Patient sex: F
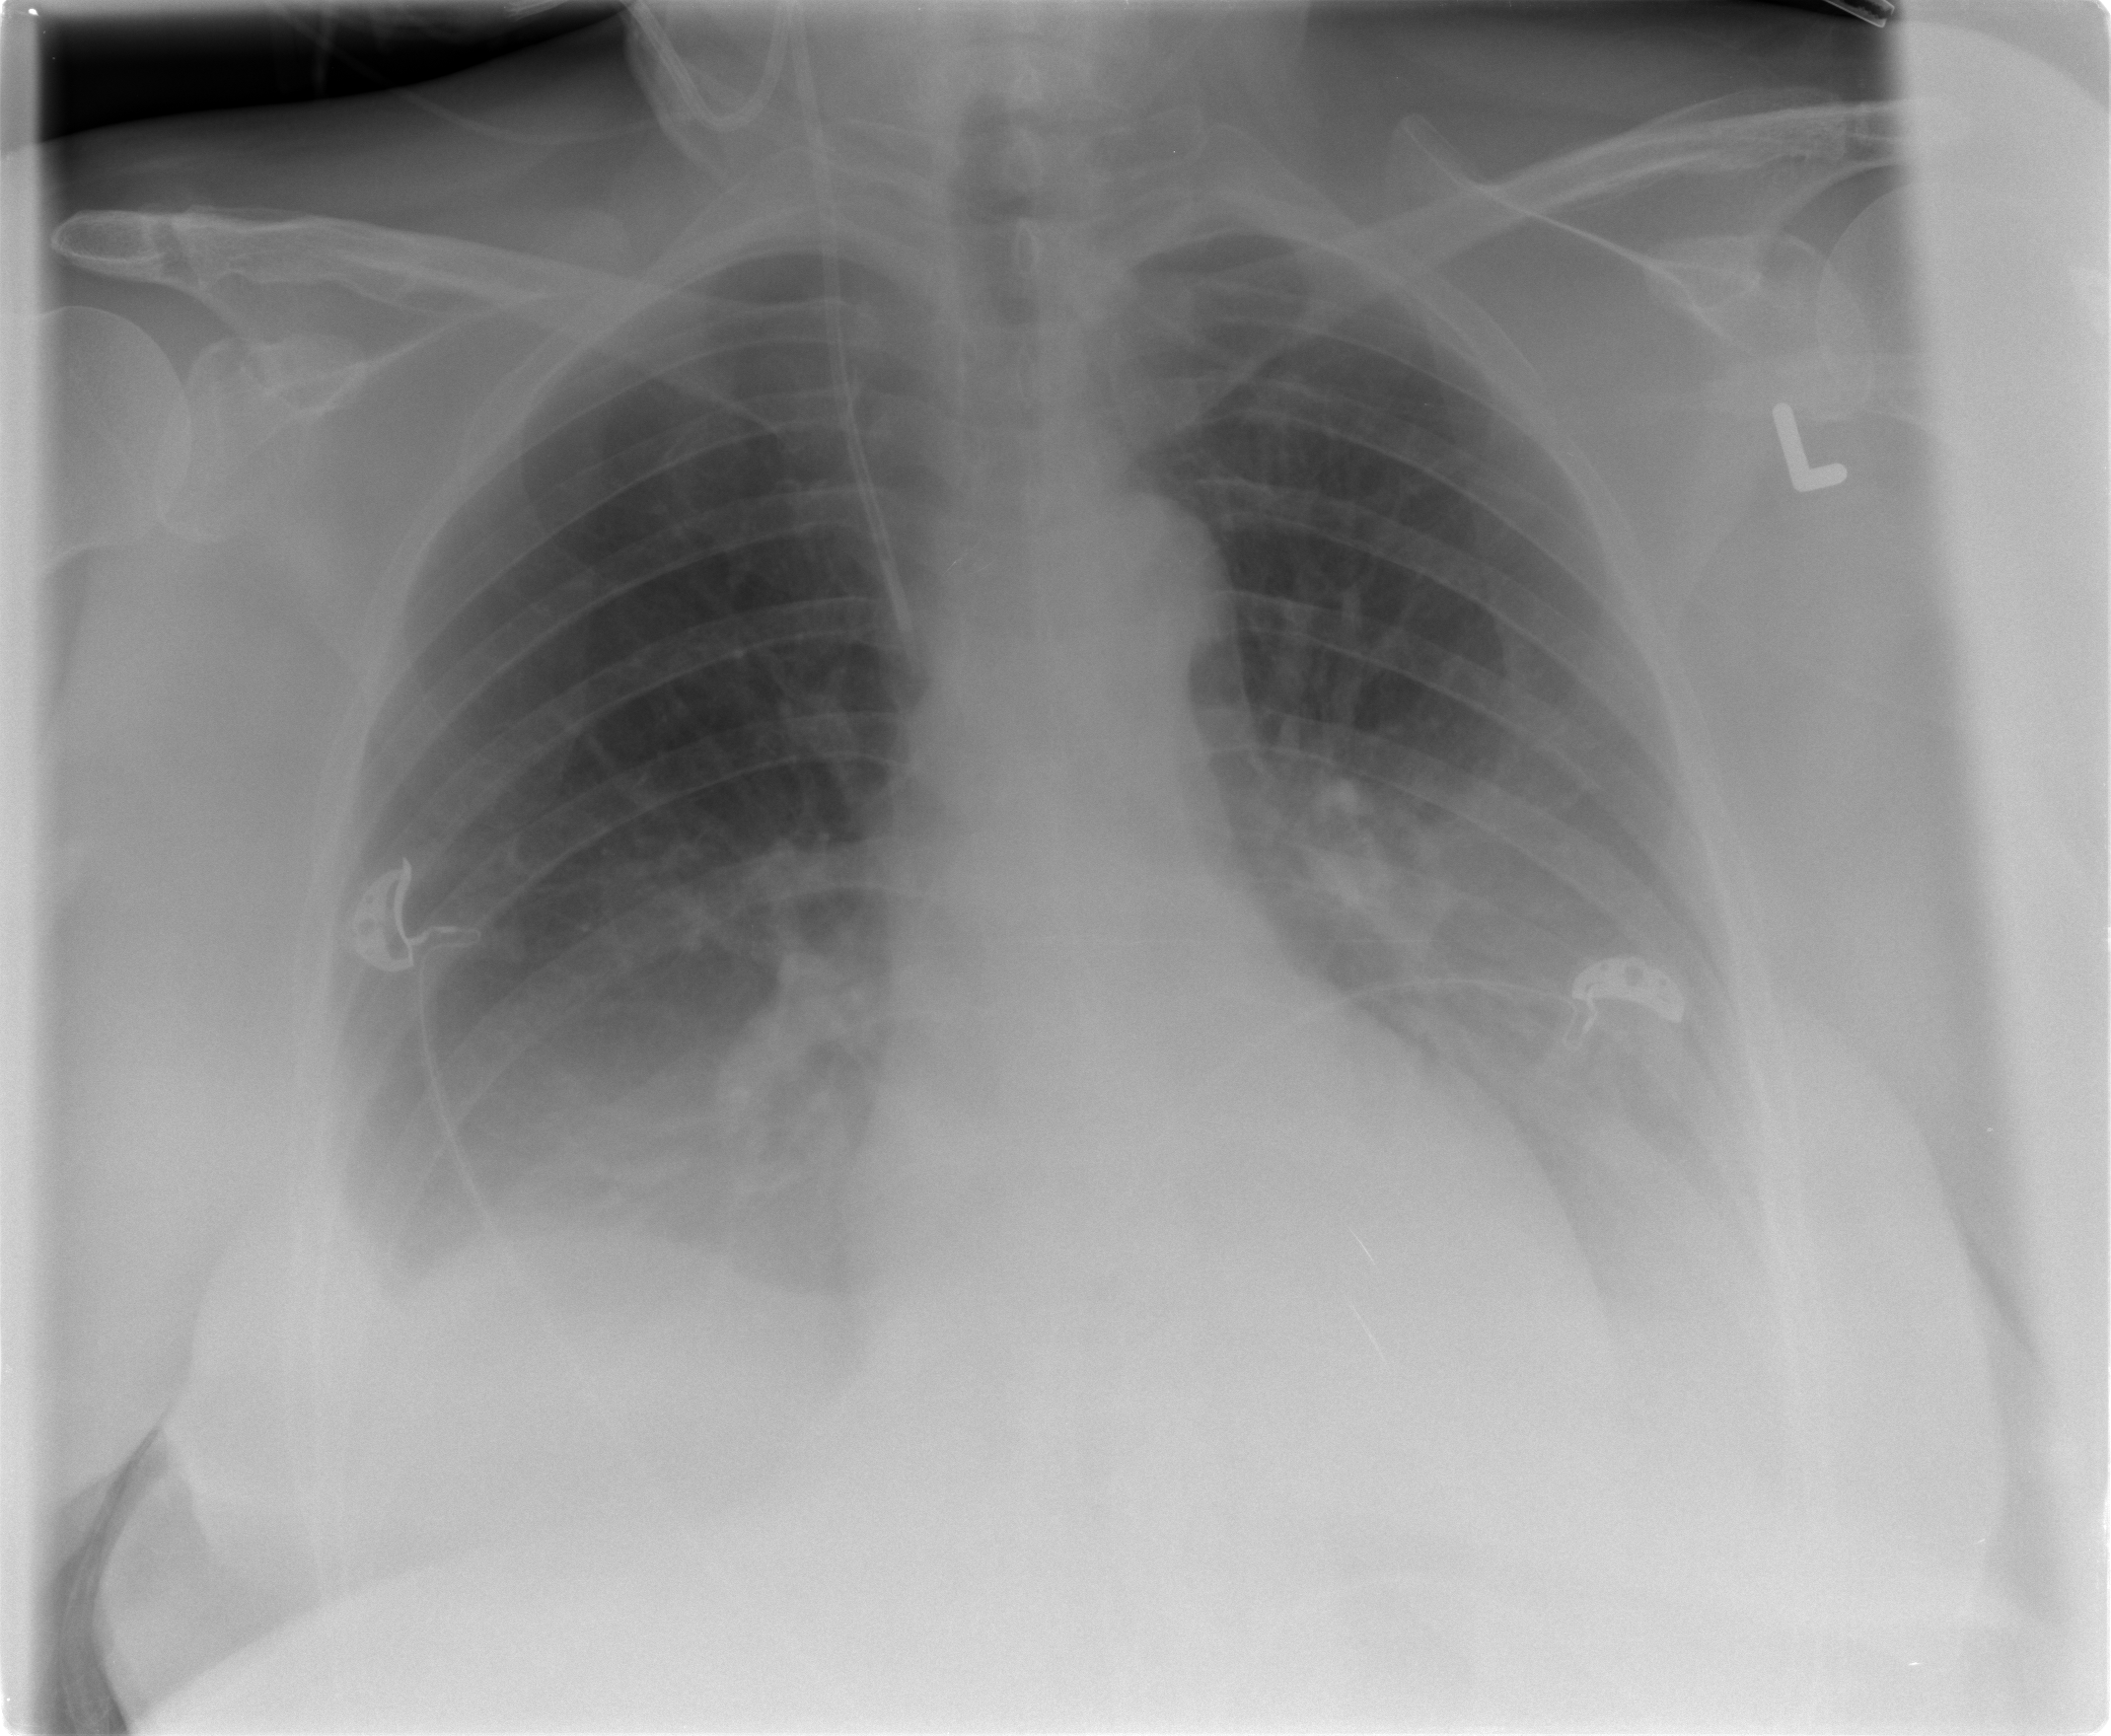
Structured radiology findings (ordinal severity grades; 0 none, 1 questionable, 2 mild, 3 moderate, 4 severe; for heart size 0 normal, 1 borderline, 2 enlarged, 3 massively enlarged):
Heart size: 1
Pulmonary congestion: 0
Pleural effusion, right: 3
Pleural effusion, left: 3
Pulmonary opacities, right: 0
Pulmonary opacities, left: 0
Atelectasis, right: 2
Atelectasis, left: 2